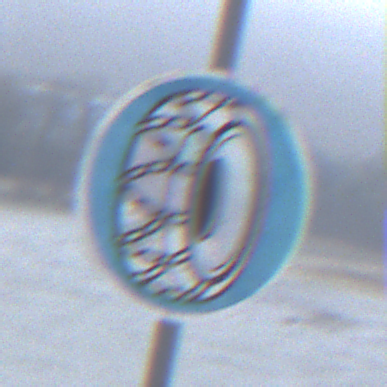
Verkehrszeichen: SchneekettenVorgeschrieben
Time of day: MorningAfternoon
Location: Outdoor (Suburban)
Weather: Overcast
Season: NotSpecified
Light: Natural